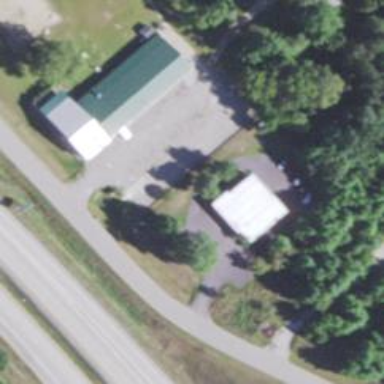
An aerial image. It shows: Veterinary facility.